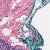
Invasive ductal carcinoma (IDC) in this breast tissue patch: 0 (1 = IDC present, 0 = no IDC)